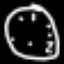
Label: clock